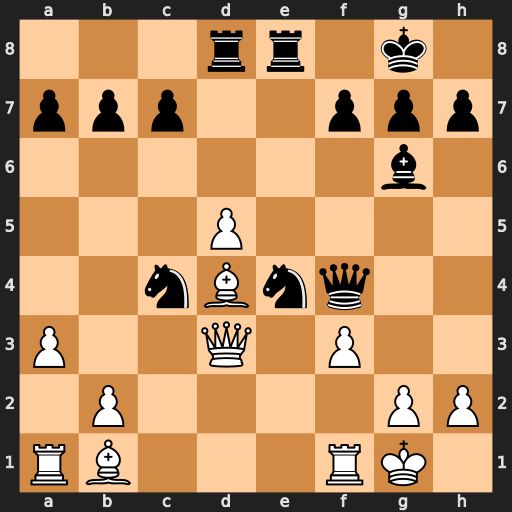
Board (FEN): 3rr1k1/ppp2ppp/6b1/3P4/2nBnq2/P2Q1P2/1P4PP/RB3RK1
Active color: w
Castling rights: -
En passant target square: -
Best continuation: fxe4 Qxe4 Qxc4 Qxd5 Qxd5